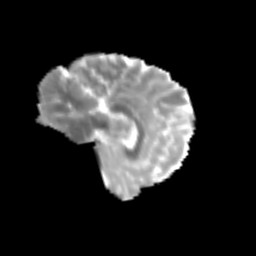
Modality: MD
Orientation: sagittal
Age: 49
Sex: female
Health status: ill
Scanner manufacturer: siemens
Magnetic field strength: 3 T
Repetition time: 8.7 s
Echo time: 0.11 s